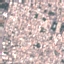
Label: Residential